Aerial crown-view tile of a tropical tree (Barro Colorado Island, Panama), acquired 20241112:
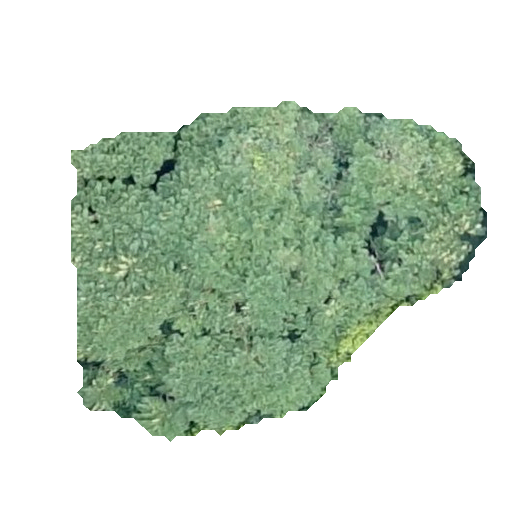
Species: Jacaranda copaia
GBIF accepted scientific name: Jacaranda copaia
Crown area: 159.926 m²